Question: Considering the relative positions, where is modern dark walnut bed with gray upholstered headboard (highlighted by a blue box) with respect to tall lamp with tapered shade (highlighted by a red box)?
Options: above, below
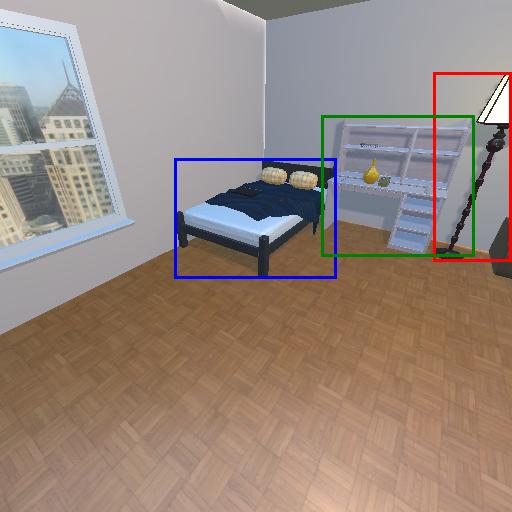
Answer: above